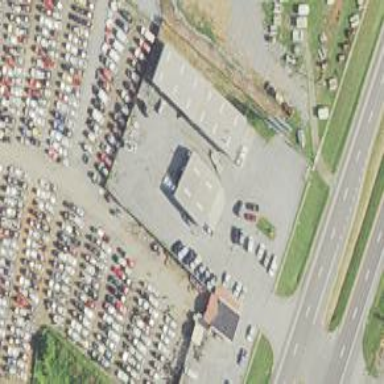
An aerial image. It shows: Scrap yard located in industrial area.